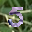
Label: 5